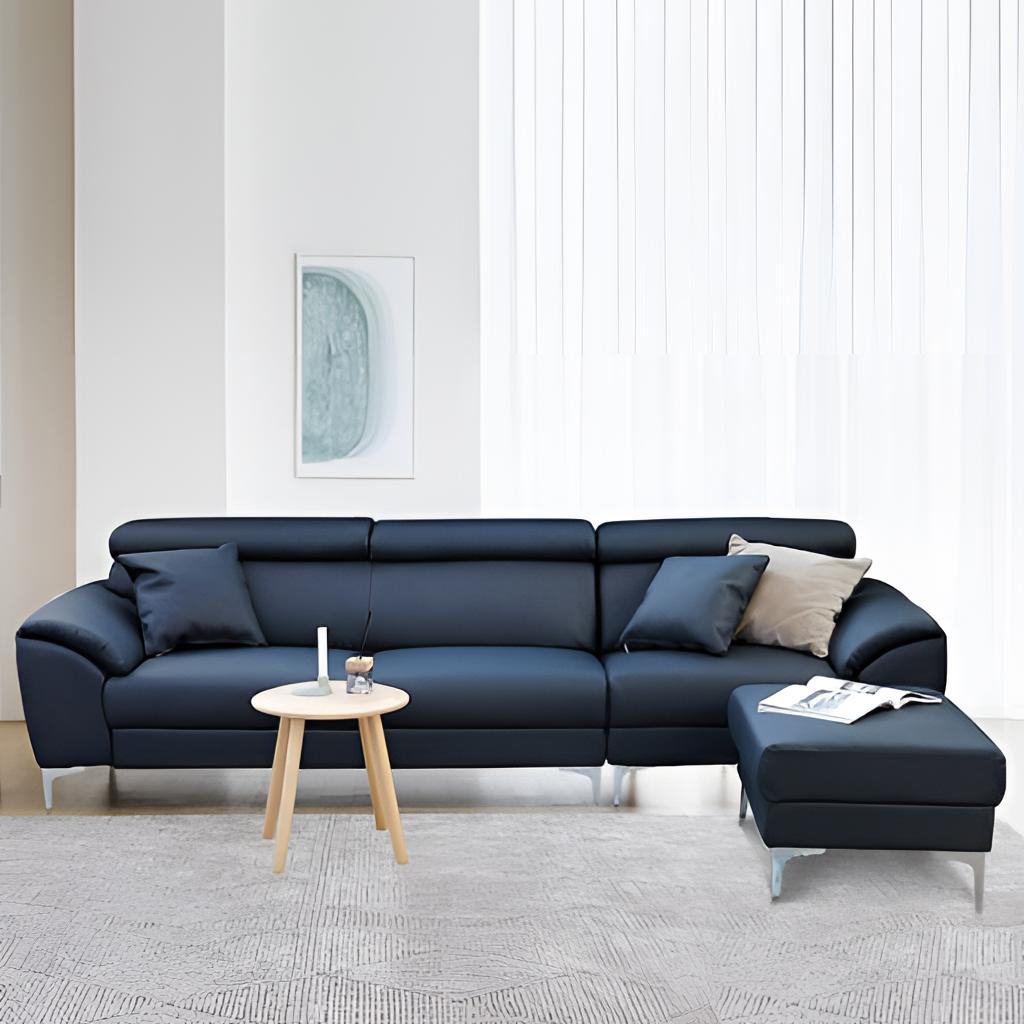
navy leather sectional sofa, living room, fabric wallpaper, with solid pattern, carpet flooring, with abstract pattern pattern, modern